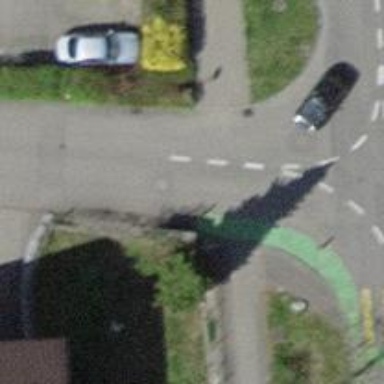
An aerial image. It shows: Unmarked road crossing.